Question: I am using php 'mail()' function with using 'Content-Type: multipart/mixed' header but it always return
Here is my codes:
'''
$upload_name=$_FILES["upload"]["name"];
$upload_type=$_FILES["upload"]["type"];
$upload_size=$_FILES["upload"]["size"];
$upload_temp=$_FILES["upload"]["tmp_name"];
$subject = "Subject";
$to="example@example.com";
$message="message";
$fp = fopen($upload_temp, "rb");
$file = fread($fp, $upload_size);
$file = chunk_split(base64_encode($file));
$num = md5(time());
//Normal headers
$headers = "From: Info Mail<example@example.com>
";
$headers .= "MIME-Version: 1.0
";
$headers .= "Content-Type: multipart/mixed; ";
$headers .= "boundary=".$num."
";
$headers .= "--$num
";
// This two steps to help avoid spam
$headers .= "Message-ID: <".gettimeofday()." TheSystem@".$_SERVER['SERVER_NAME'].">
";
$headers .= "X-Mailer: PHP v".phpversion()."
";
// With message
$headers .= "Content-Type: text/html; charset=iso-8859-1
";
$headers .= "Content-Transfer-Encoding: 8bit
";
$headers .= "".$message."
";
$headers .= "--".$num."
";
// Attachment headers
$headers .= "Content-Type:".$upload_type." ";
$headers .= "name="".$upload_name.""r
";
$headers .= "Content-Transfer-Encoding: base64
";
$headers .= "Content-Disposition: attachment; ";
$headers .= "filename="".$upload_name.""
";
$headers .= "".$file."
";
$headers .= "--".$num."--";
// SEND MAIL
$flgchk=@mail($to, $subject, $message, $headers);
fclose($fp);
'''
In Mail Inbox It Returns:

Thanks In Advance...
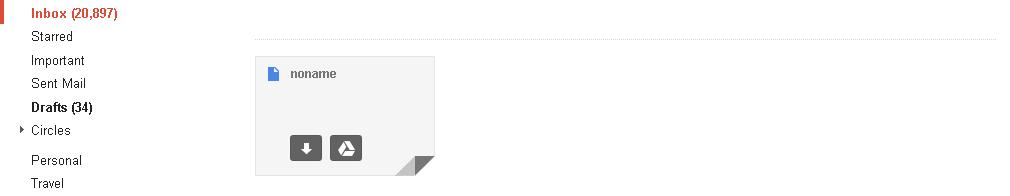
Answer: '''
$upload_name=$_FILES["your_file_input_name"]["name"];
$upload_type=$_FILES["your_file_input_name"]["type"];
$upload_size=$_FILES["your_file_input_name"]["size"];
$upload_temp=$_FILES["your_file_input_name"]["tmp_name"];
$subject = "Your Subject";
$to="example@example.com";
$message="Your Message";
$fp = fopen($upload_temp, "rb");
$file = fread($fp, $upload_size);
$file = chunk_split(base64_encode($file));
$num = md5(time());
//Normal headers
$headers = "From: Info Mail<example@example.com>
";
$headers .= "MIME-Version: 1.0
";
$headers .= "Content-Type: multipart/mixed; ";
$headers .= "boundary=".$num."
";
$headers .= "--$num
";
// This two steps to help avoid spam
$headers .= "Message-ID: <".gettimeofday()." TheSystem@".$_SERVER['SERVER_NAME'].">
";
$headers .= "X-Mailer: PHP v".phpversion()."
";
// With message
$headers .= "Content-Type: text/html; charset=iso-8859-1
";
$headers .= "Content-Transfer-Encoding: 8bit
";
$headers .= "".$message."
";
$headers .= "--".$num."
";
// Attachment headers
$headers .= "Content-Type: application/".$upload_type." ";
$headers .= "name="".$upload_name.""r
";
$headers .= "Content-Transfer-Encoding: base64
";
$headers .= "Content-Disposition: attachment; ";
$headers .= "filename="".$upload_name.""
";
$headers .= "".$file."
";
$headers .= "--".$num."--";
// SEND MAIL
$flgchk=@mail($to, $subject, $message, $headers);
fclose($fp);
if($flgchk)
{
echo 'Sent Successfully';
}
else
{
echo 'Unexpected error occurred!!! Please try again.';
}
'''